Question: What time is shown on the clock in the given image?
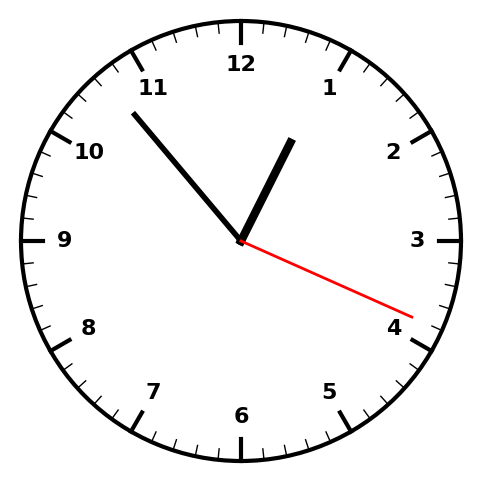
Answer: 12:53:19